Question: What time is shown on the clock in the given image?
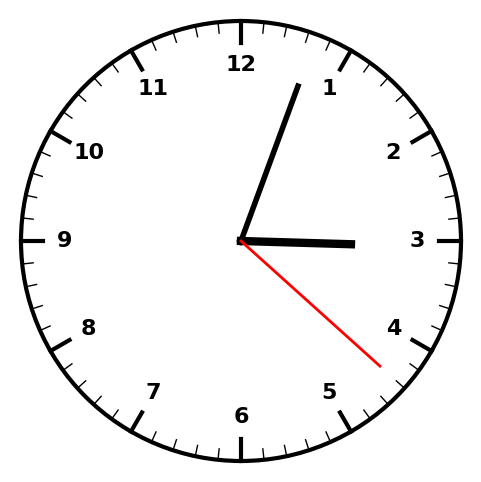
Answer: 03:03:22